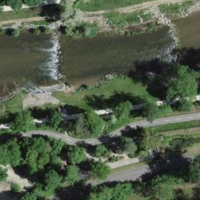
EUNIS habitat code: 53
Species observed at this site:
Phalacrocorax carbo
Motacilla cinerea
Turdus philomelos
Alcedo atthis
Anas platyrhynchos
Troglodytes troglodytes
Erithacus rubecula
Turdus viscivorus